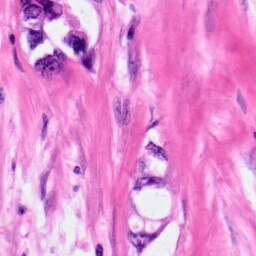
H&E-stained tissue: Pancreatic